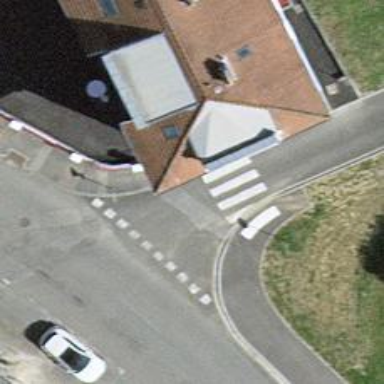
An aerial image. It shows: Uncontrolled road crossing.